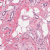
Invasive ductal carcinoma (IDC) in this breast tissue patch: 1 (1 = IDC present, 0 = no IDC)